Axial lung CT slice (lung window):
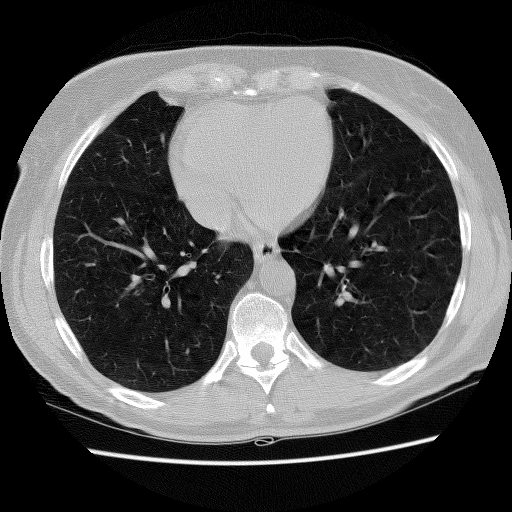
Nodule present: no